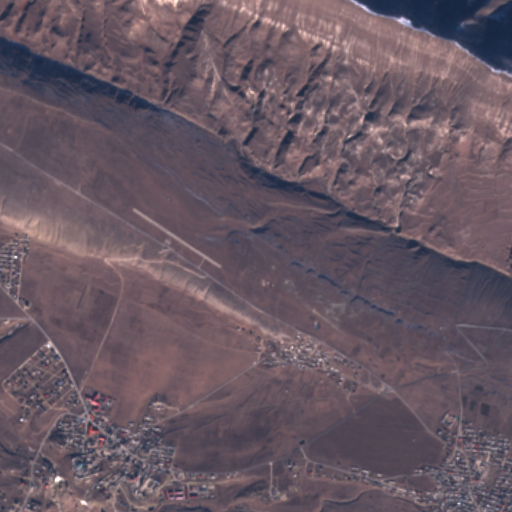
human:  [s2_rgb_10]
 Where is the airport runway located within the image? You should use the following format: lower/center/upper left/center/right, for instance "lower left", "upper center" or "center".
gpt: The airport runway is located in the center left of the image.
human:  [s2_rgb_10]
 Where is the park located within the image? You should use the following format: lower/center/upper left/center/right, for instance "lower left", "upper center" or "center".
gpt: The park is located in the lower right of the image.
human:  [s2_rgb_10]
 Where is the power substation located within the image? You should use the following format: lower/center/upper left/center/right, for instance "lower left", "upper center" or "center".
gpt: The power substation is located in the lower left of the image.
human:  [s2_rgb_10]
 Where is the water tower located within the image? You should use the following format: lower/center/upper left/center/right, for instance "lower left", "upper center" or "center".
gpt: The water tower is located in the lower center of the image.
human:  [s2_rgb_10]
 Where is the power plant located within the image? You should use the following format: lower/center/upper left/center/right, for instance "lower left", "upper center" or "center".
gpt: There is no power plant in the image.